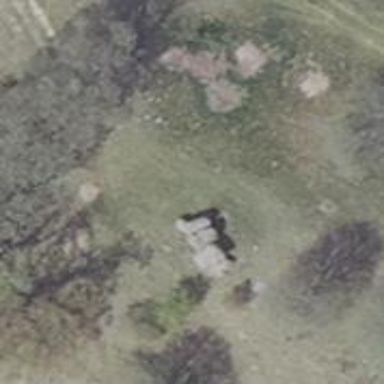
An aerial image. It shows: Historic tomb.